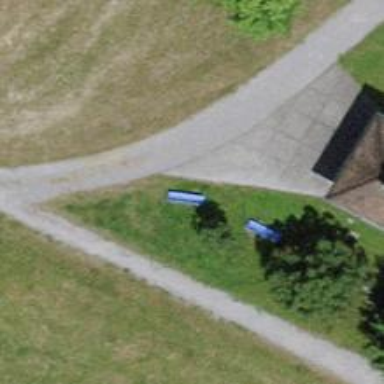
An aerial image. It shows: Blue bench.